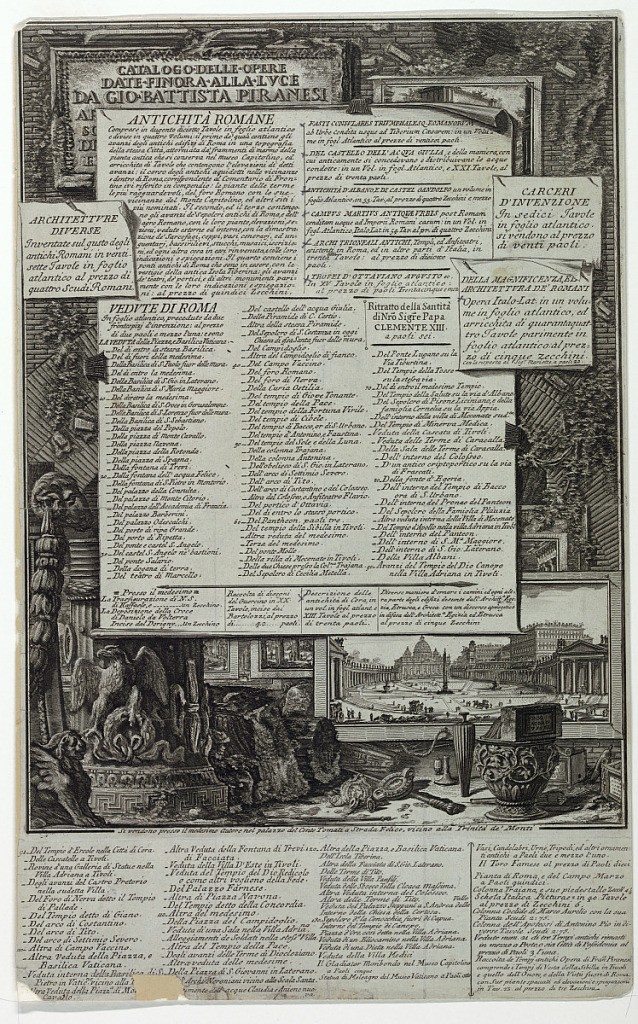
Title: The Catologue of the artist's work (Table of Contents of the Vedute di Roma)
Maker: Giovanni Battista Piranesi, Italian, 1720–1778
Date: ca. 1779
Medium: Etching
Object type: Print
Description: Unrecorded; Hind, p. 6 (14). Arranged like a bulletin board with lists, beginning "Antichita Romane" nailed over examples of his work, notably the view of St. Peter's in Rome. Ornaments and fragments of classical details lie in the foreground. Left top corner, a tablet with inscription "CATALOGO . DELLE. OPERE/ DATE . FINORA . ALLA . LUCE/ DA GIO BATTISTA PIRANESI ..." Two framing lines. Bottom center: "Si vendono presso il medesimo Autore nel palazzo del conte Tomati a Strada Felice vicino alla Trinita de Monti." Bottom margin : continuation of catalogue to No. 94, where the hand changes, and then in three columns to No.137, which reads: "Statue di Meleagro del Museo Vaticano ..." A fourth column separated from these , at right.